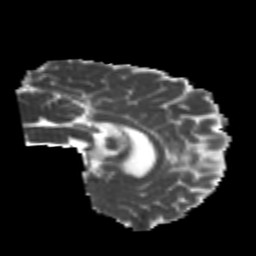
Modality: MD
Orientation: sagittal
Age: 24
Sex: male
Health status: healthy
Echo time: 0.074 s